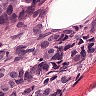
Metastatic tissue present: yes